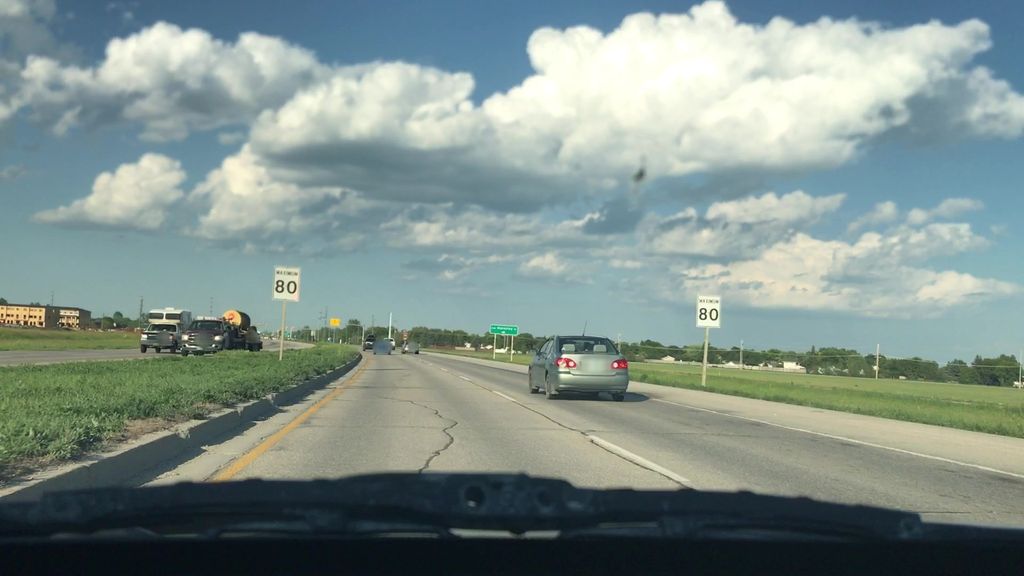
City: winnipeg